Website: crate-barrel
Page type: delivery-shipping
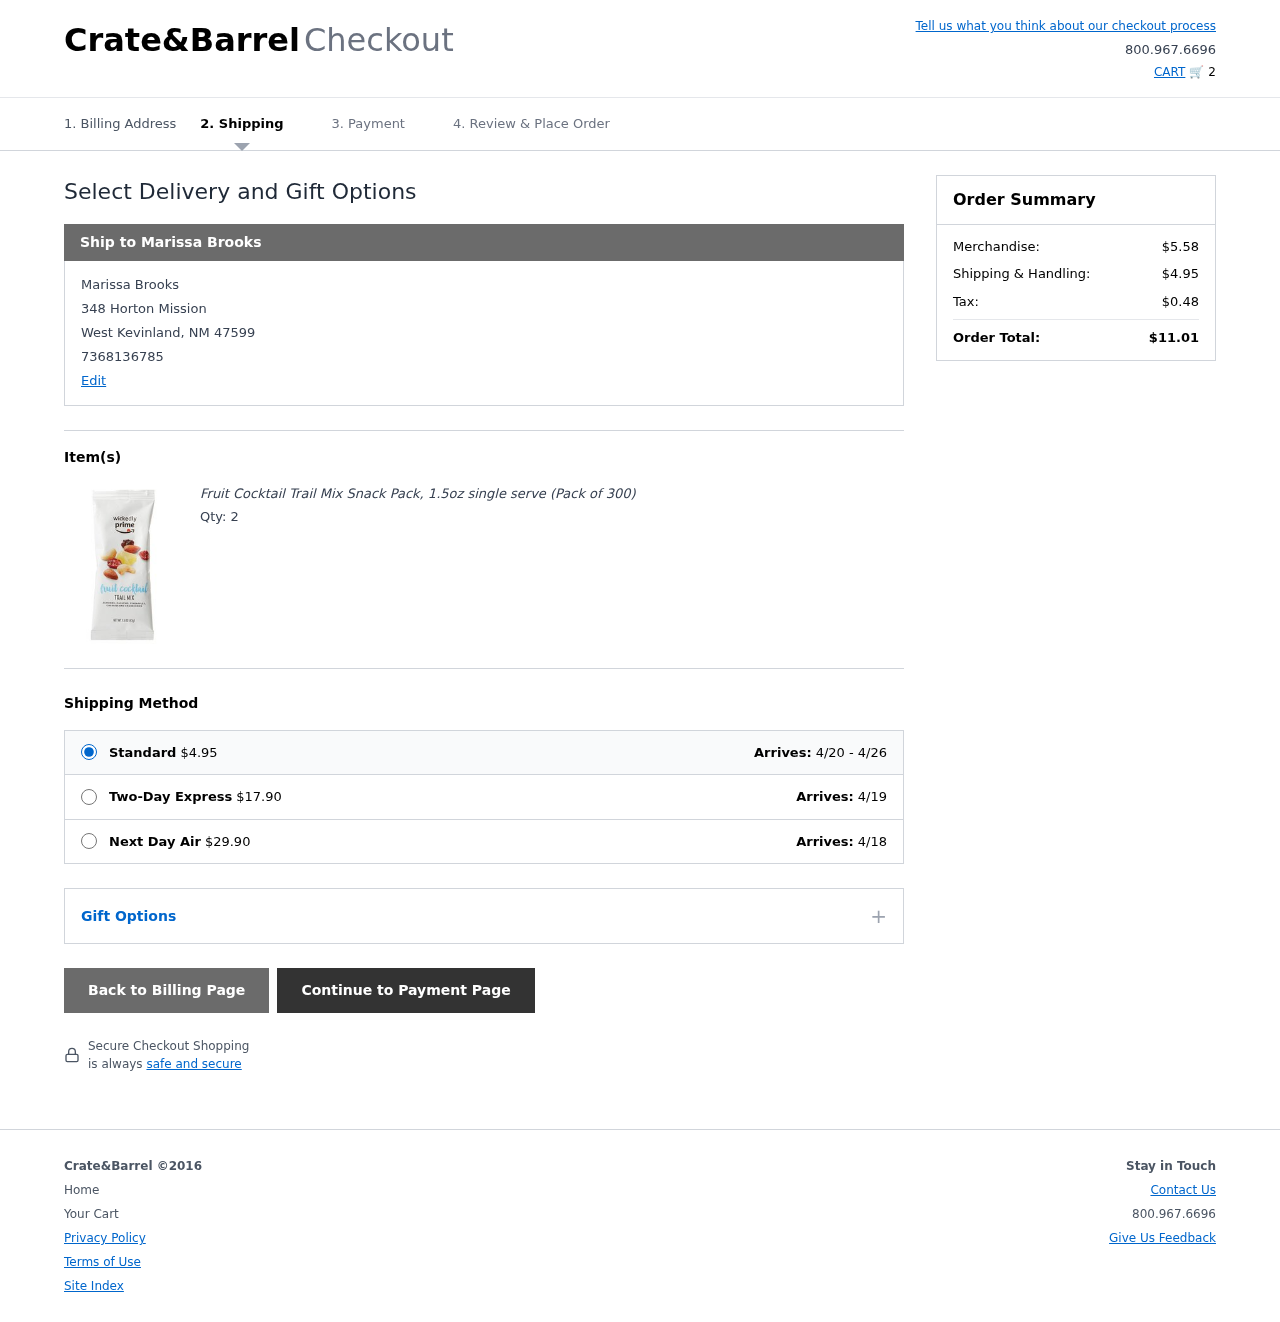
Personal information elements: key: PII_CITY
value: West Kevinland
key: PII_FULLNAME
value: Marissa Brooks
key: PII_PHONE
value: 7368136785
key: PII_POSTCODE
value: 47599
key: PII_STATE_ABBR
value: NM
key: PII_STREET
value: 348 Horton Mission
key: PII_FULLNAME2
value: Marissa Brooks
Product elements: key: PRODUCT1_NAME
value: Fruit Cocktail Trail Mix Snack Pack, 1.5oz single serve (Pack of 300)
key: PRODUCT1_QUANTITY
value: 2
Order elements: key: ORDER_NUM_ITEMS
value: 2
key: ORDER_SHIPPING_COST
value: $4.95
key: ORDER_DELIVERY_DATE_RANGE
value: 4/20 - 4/26
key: ORDER_SHIPPING_COST_EXPRESS
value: $17.90
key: ORDER_SHIPPING_DATE_EXPRESS
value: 4/19
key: ORDER_SHIPPING_COST_NEXT_DAY
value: $29.90
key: ORDER_SHIPPING_DATE_NEXT_DAY
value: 4/18
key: ORDER_SUBTOTAL
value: $5.58
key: ORDER_SHIPPING_COST2
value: $4.95
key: ORDER_TAX
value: $0.48
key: ORDER_TOTAL
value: $11.01